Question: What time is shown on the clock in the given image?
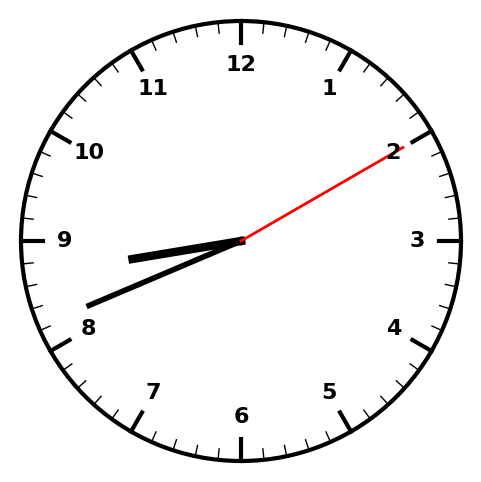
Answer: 08:41:10